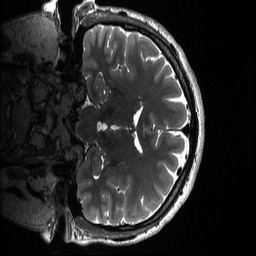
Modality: T2w
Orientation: coronal
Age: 24
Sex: male